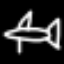
Label: airplane